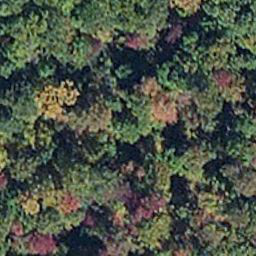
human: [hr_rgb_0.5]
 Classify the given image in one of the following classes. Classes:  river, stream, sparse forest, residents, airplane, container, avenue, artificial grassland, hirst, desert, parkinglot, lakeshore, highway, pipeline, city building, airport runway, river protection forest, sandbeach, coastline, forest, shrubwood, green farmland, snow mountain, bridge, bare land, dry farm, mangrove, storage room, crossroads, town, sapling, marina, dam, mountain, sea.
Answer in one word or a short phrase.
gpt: mangrove